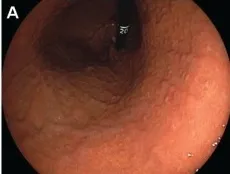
Esophagogastroduodenoscopy images of Case 2 performed 29 months after the initial examination.
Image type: endoscopy (gi_endoscopy)